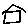
Label: house